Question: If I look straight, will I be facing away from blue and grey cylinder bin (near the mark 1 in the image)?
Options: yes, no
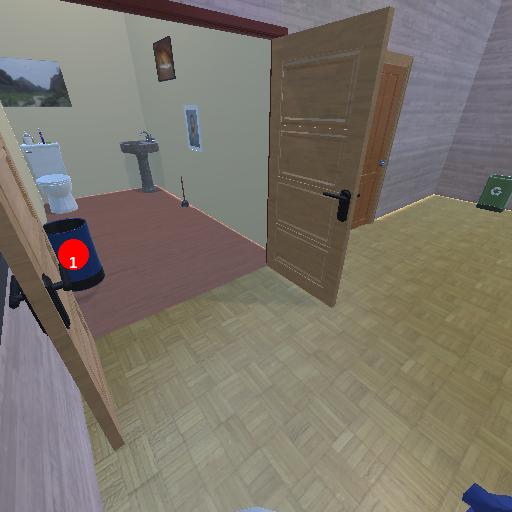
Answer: yes